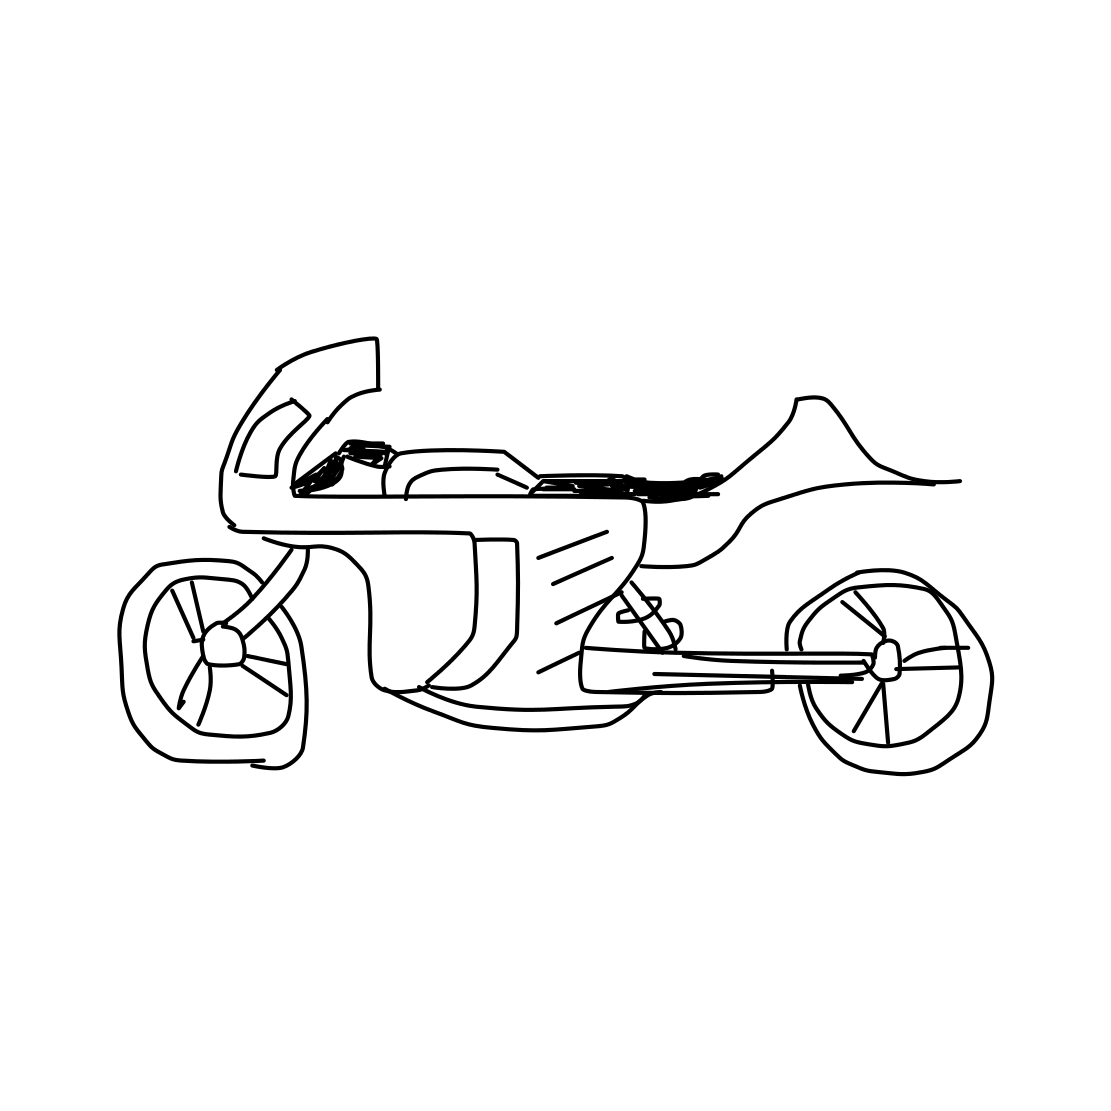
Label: motorbike